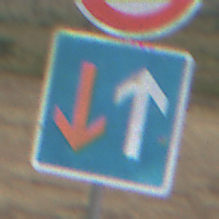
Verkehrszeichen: VorrangVorGegenverkehr
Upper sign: Geschwindigkeit20
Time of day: Midday
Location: Outdoor (Nature)
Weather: PartlyCloudy
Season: NotSpecified
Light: Natural